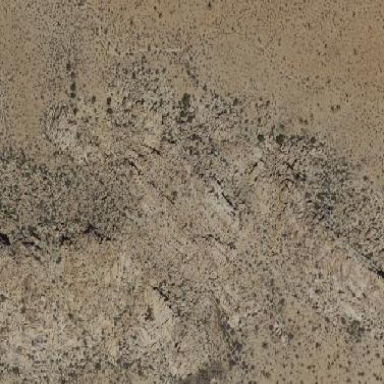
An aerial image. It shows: Landscape dominated by bare rock.